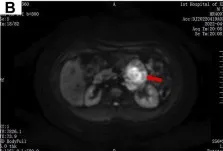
Comparison of abdominal magnetic resonance imaging. Before.
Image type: radiology (mri)